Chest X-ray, PA view. Patient: 46 years old, sex M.
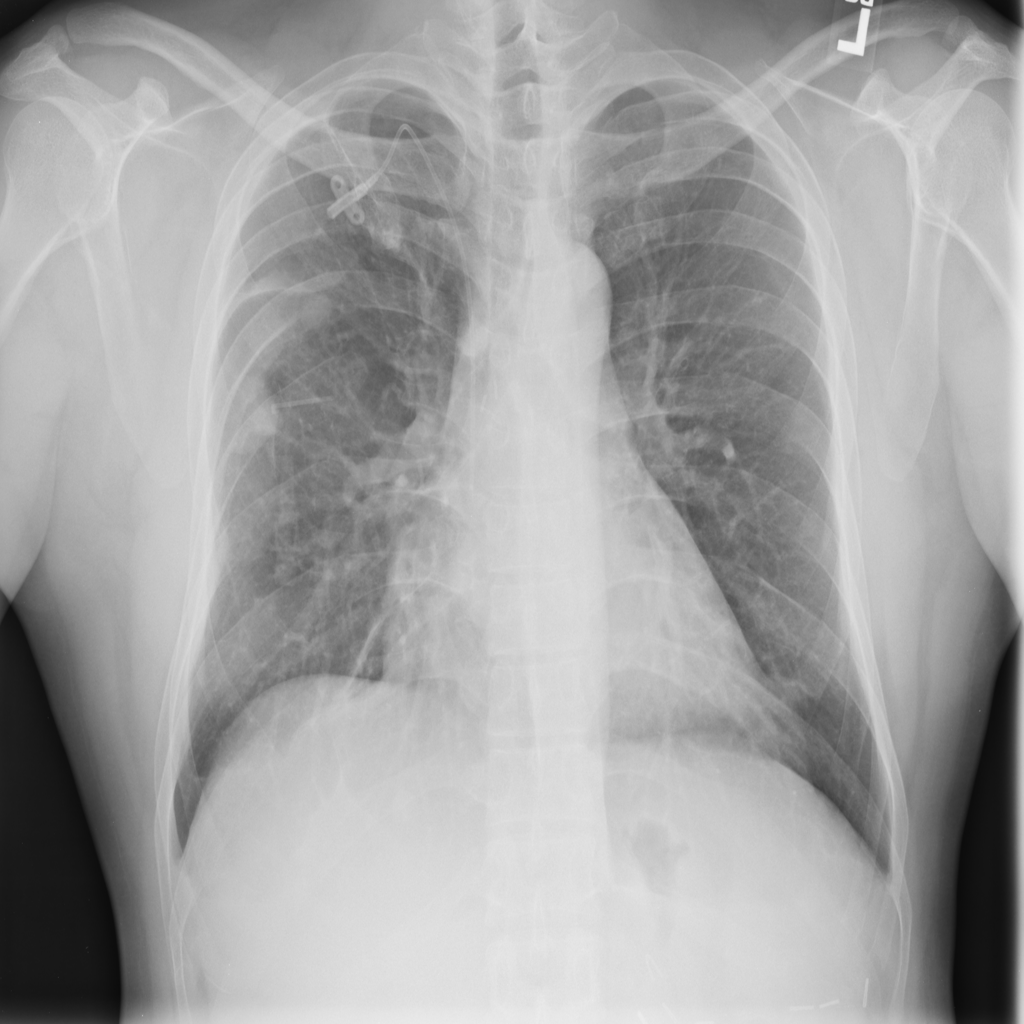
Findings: Nodule, Pleural_Thickening